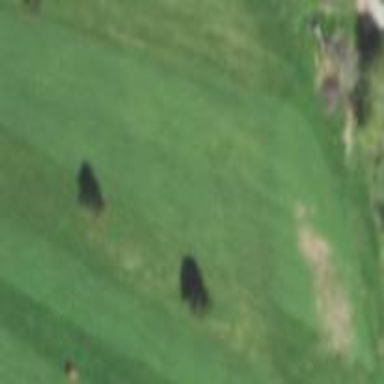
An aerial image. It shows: Golf fairway in the image.